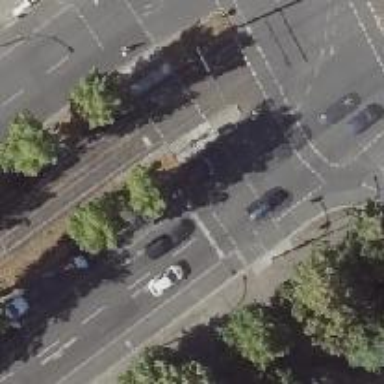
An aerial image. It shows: Road crossing with traffic signals and central island.